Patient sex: M
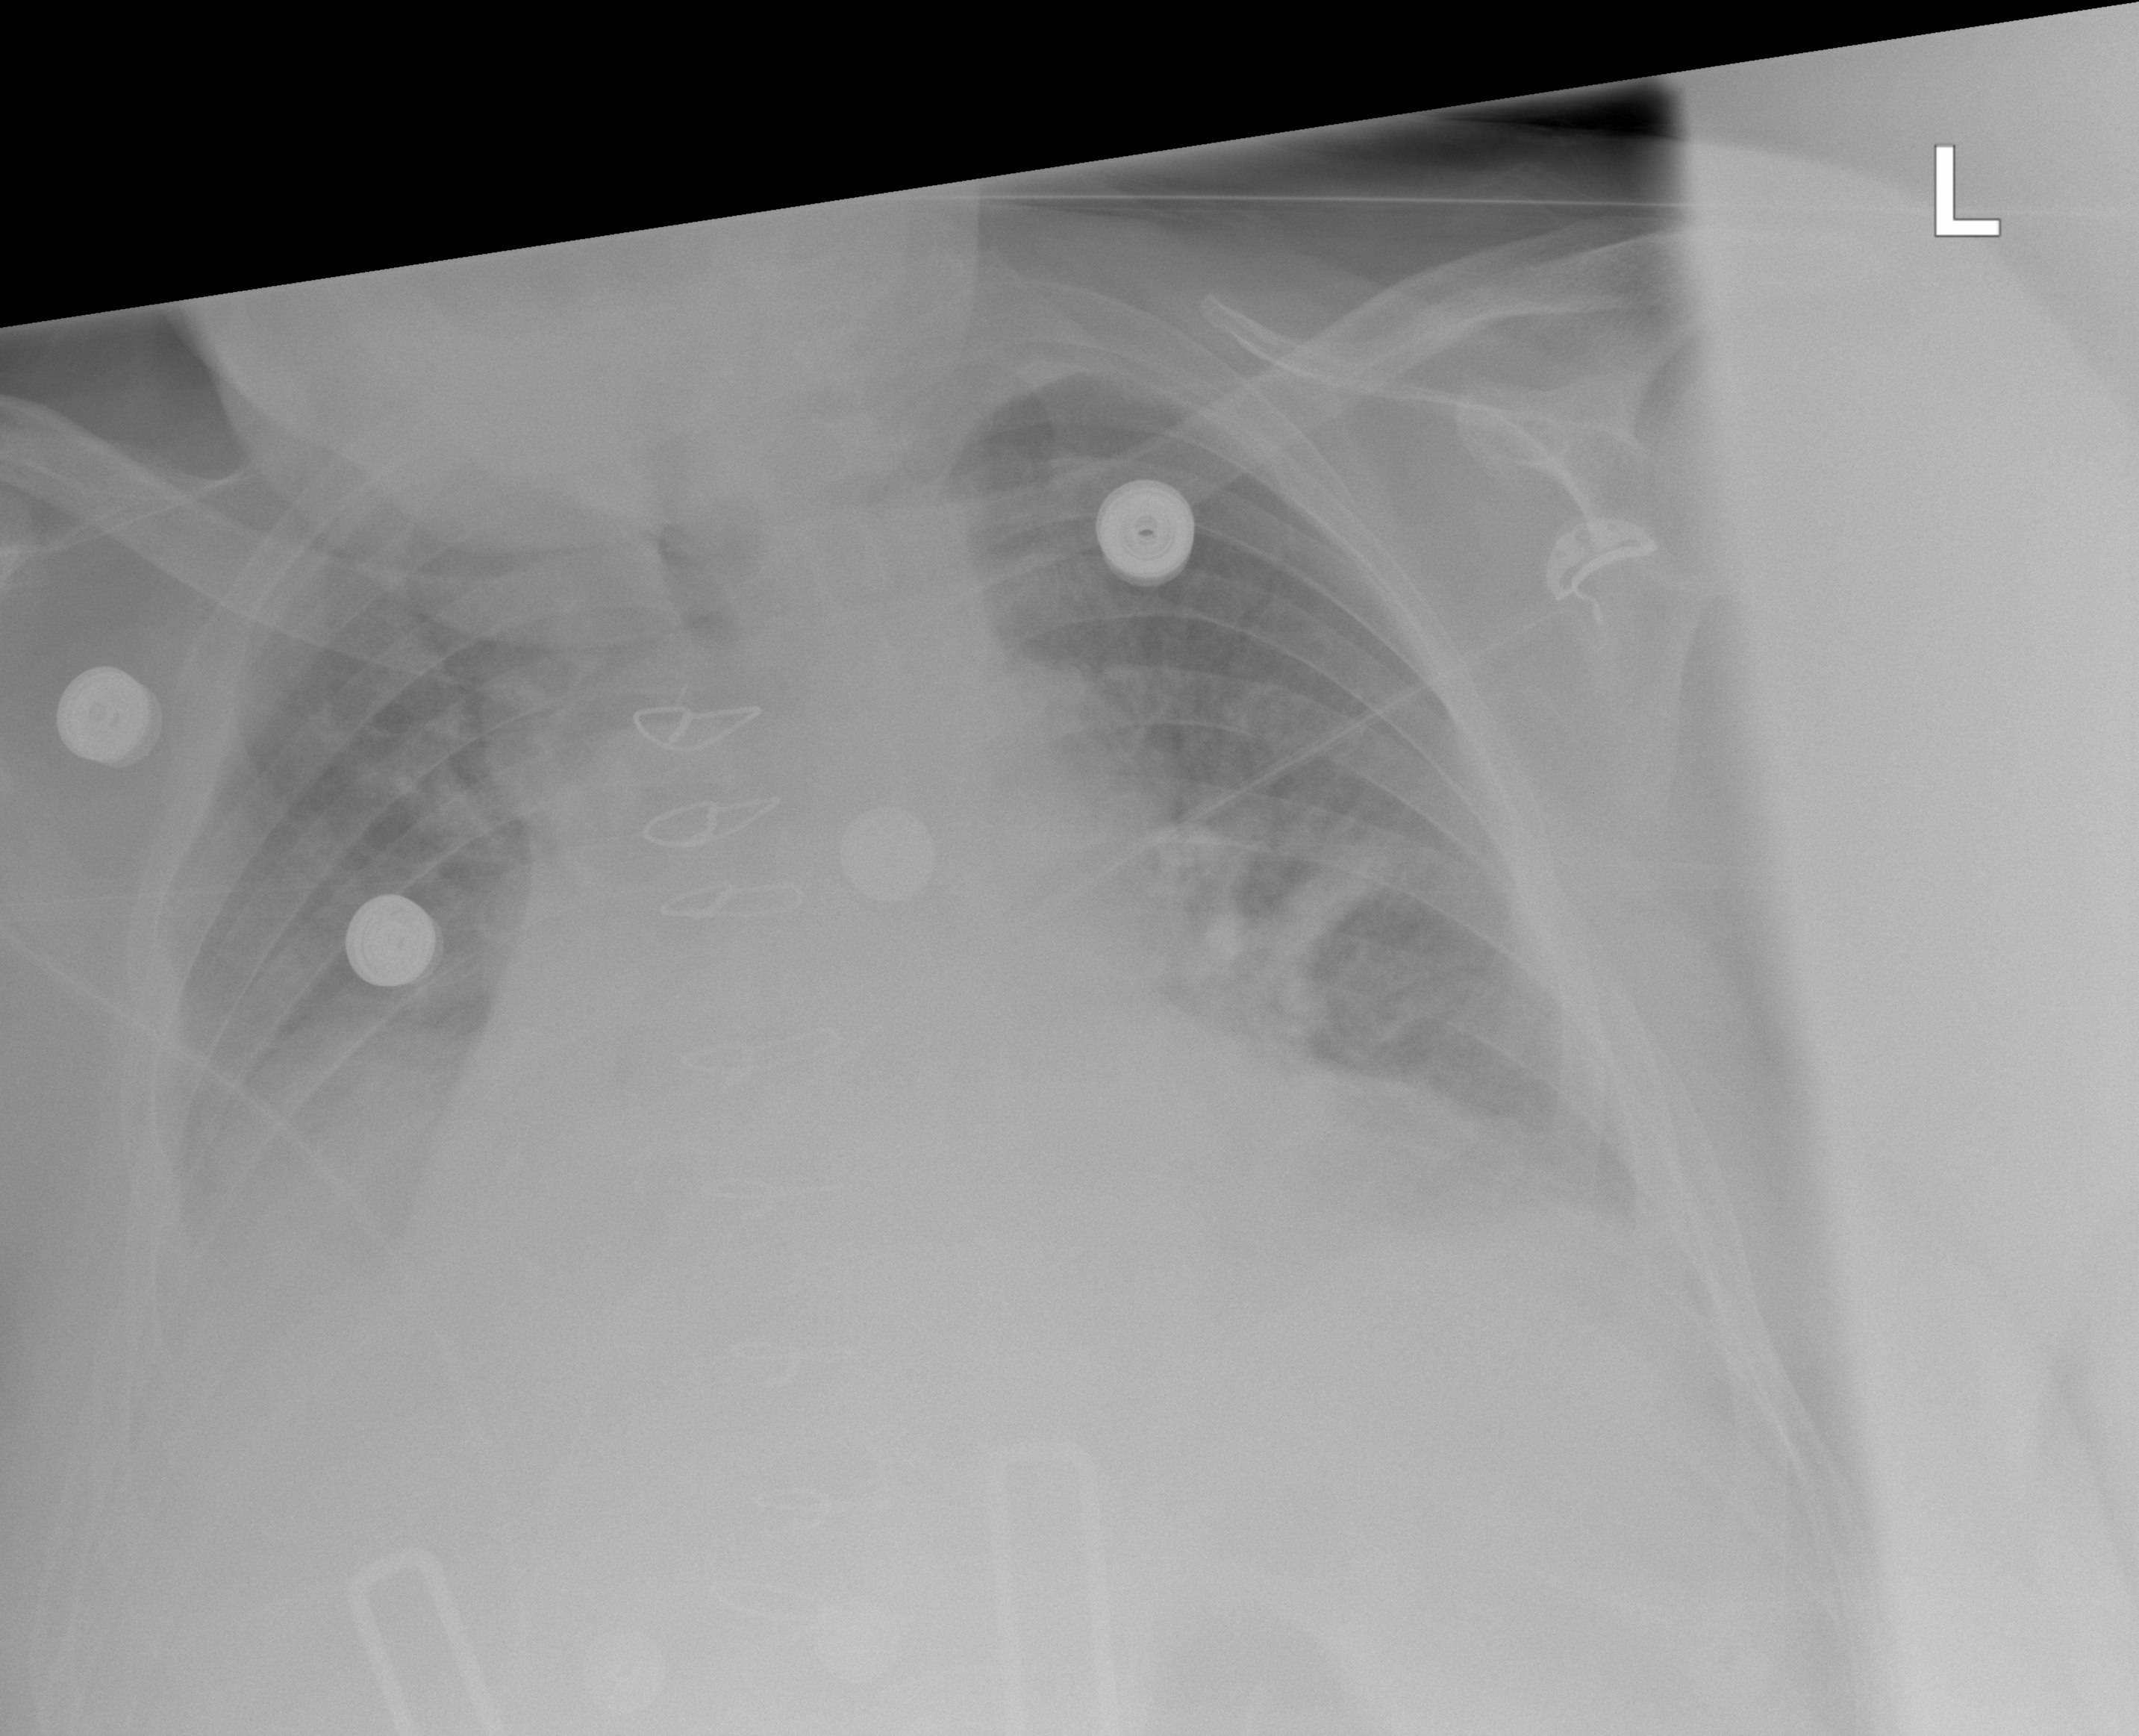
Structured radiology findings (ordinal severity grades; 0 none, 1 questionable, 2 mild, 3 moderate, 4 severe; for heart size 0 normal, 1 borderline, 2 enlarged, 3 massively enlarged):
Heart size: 2
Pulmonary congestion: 2
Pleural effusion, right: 3
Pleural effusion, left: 2
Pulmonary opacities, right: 0
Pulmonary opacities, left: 0
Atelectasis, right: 2
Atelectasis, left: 2